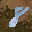
Label: 8